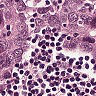
Metastatic tissue present: yes